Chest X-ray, PA view. Patient: 33 years old, sex F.
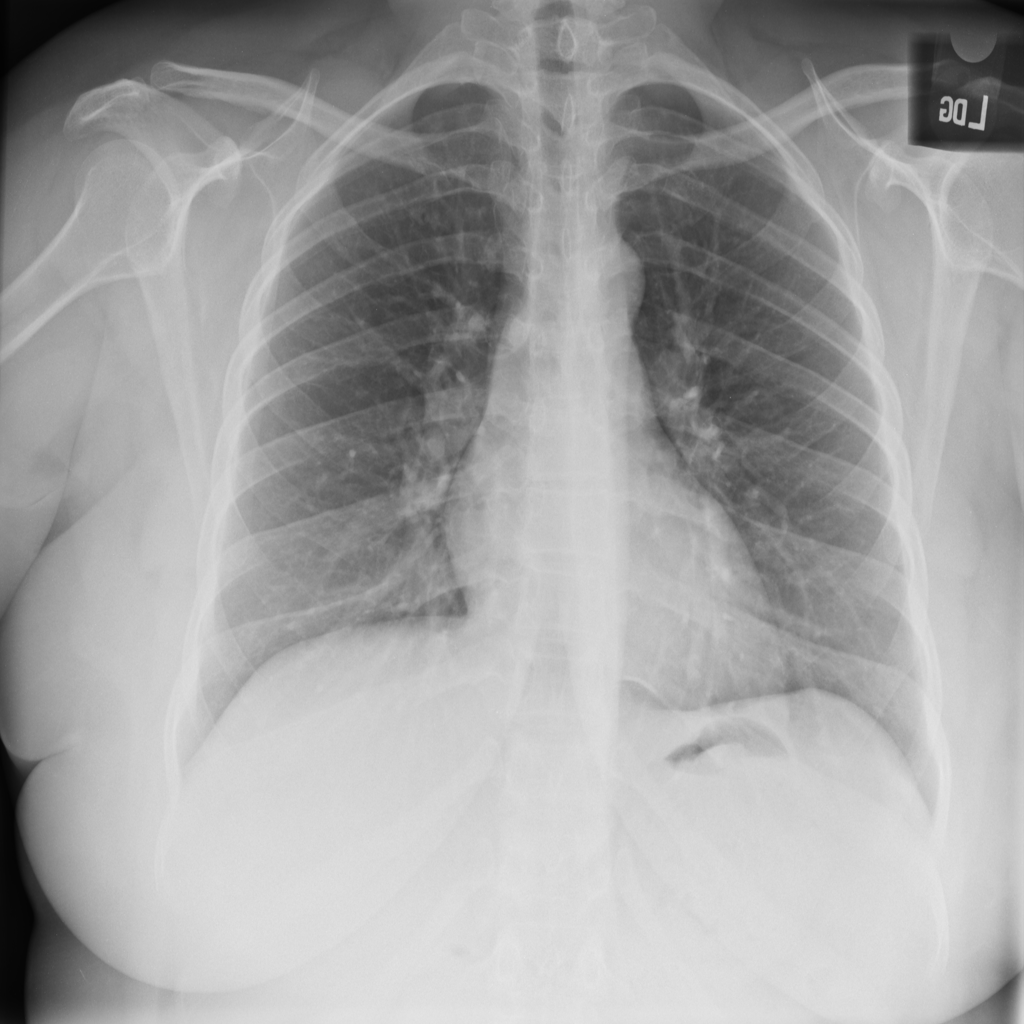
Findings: No Finding